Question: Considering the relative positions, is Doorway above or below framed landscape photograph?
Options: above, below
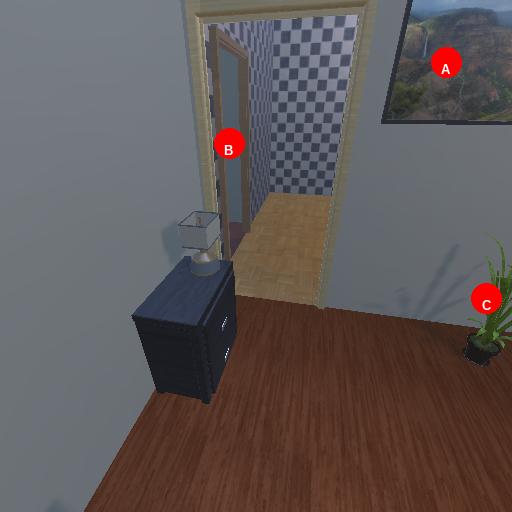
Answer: above